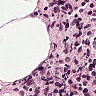
Metastatic tissue present: no